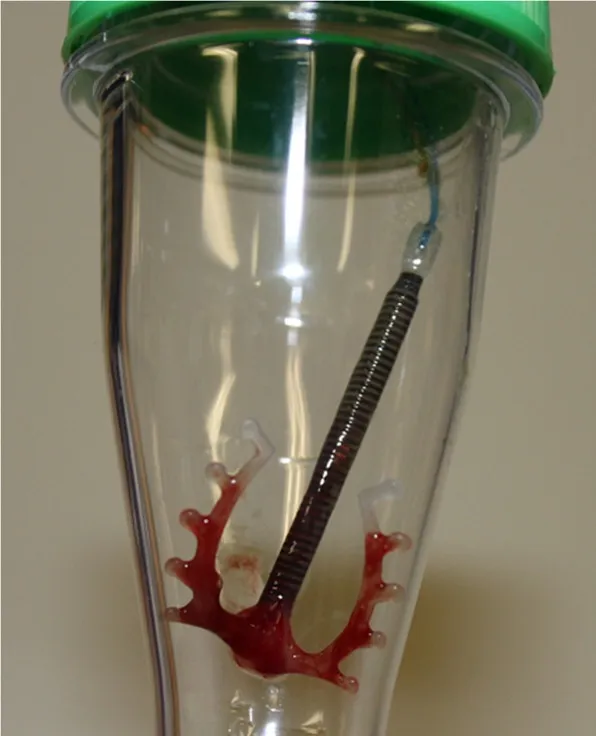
Removed contraceptive ring.
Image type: radiology (mri)